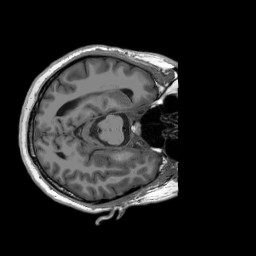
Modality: T1w
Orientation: coronal
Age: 44